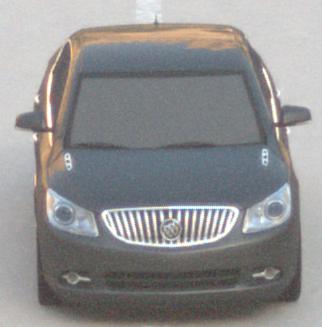
Make: Buick
Model: LaCrosse
Detailed model: Gen. 2
Model produced from: 2009
Model produced until: 2016
Doors: 4
Color: gray
Road condition: dry road
Daytime: sunrise or sunset
Contrast: low contrast